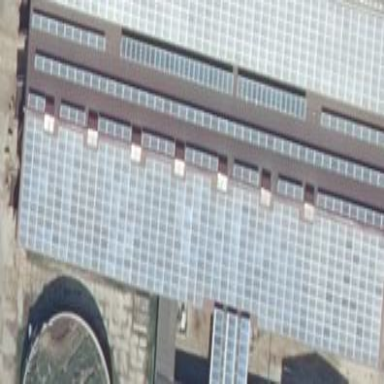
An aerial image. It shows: Gabled farm auxiliary building with dark grey roof. The roof is oriented along the structure.